Field crop: maize
Growth stage: 2
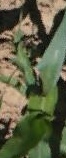
Species: maize